Question: I took one example from a question and I adapted it to my data set, but when it comes to making plots, I got stuck. I know how to make a date time + values plot, but I didn't figure out how can I make a combination.
The response I took is the following: <URL>.
The example has the following code:
'''
import numpy as np
import matplotlib.pyplot as plt
from scipy.signal import find_peaks
np.random.seed(42)
# borrowed from @Majid Mortazavi's answer
random_number1 = np.random.randint(0, 200, 20)
random_number2 = np.random.randint(0, 20, 100)
random_number = np.concatenate((random_number1, random_number2))
np.random.shuffle(random_number)
peaks, _ = find_peaks(random_number, height=100)
plt.plot(random_number)
plt.plot(peaks, random_number[peaks], "x")
plt.show()
'''
I adapted it to my real-values dataset and I have the following code:
'''
peaks, _ = find_peaks(my_dataset['quality'], height=500)
plt.figure(figsize=(14,12))
x = my_dataset.index
y = my_dataset.quality
plt.scatter(x, y, s=1,c='b',label='quality')
plt.plot(peaks, my_dataset['quality'][peaks], "x")
plt.xlabel('datetime')
plt.ylabel('values')
plt.legend(loc='best')
plt.title('Qualities')
plt.show()
'''
Initially, my code for plotting was this and it worked:
'''
plt.figure(figsize=(14,12))
x = my_dataset.index
y = my_dataset.quality
plt.scatter(x, y, s=1,c='b',label='quality')
plt.xlabel('datetime')
plt.ylabel('values')
plt.legend(loc='best')
plt.title('Qualities')
plt.show()
'''
But I need to have the same plot, but with the "X" sign on the computed peaks.
So the final result should be something like this: (I edited the initial plot in paint for a visual idea of the final result)

I honestly do not know how to make it work. Can you please help me?
I highly appreciate any effort to help me!!! Thank you so much in advanced!
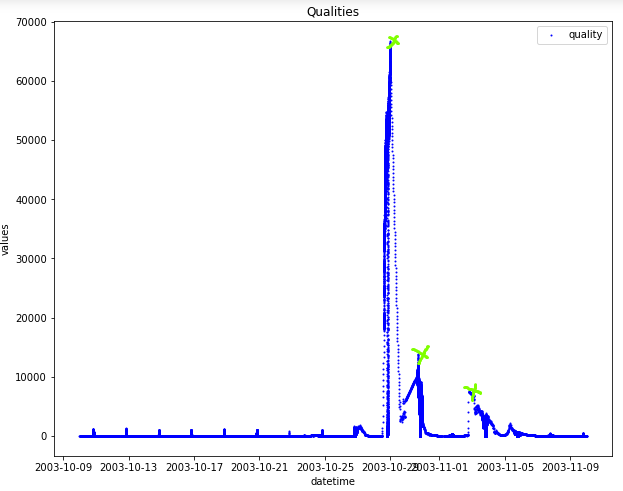
Answer: As <URL> of 'scipy.signal.find_peaks' reports:
> : :
Indices of peaks in x that satisfy all given conditions.
Your 'peaks' variable is an array of the of peaks. So, in order to access x and y coordinates of these peaks, you should replace:
'''
plt.scatter(x, y, s=1,c='b',label='quality')
plt.plot(peaks, my_dataset['quality'][peaks], "x")
'''
with
'''
plt.scatter(x, y, s=1,c='b',label='quality')
plt.plot(x[peaks], y[peaks], "x")
'''